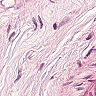
Metastatic tissue present: no